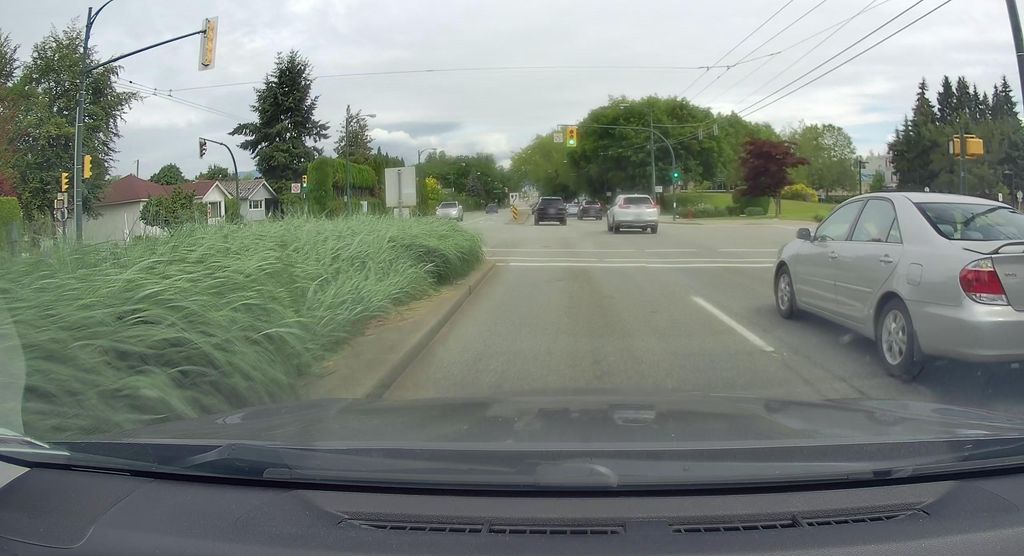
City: vancouver